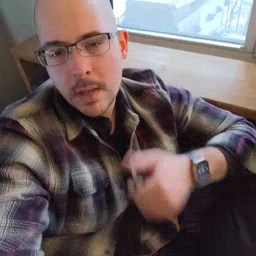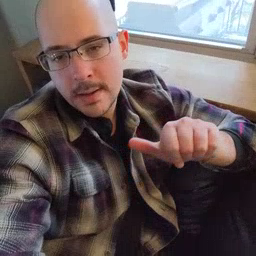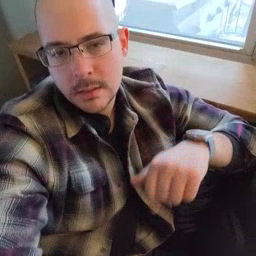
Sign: any